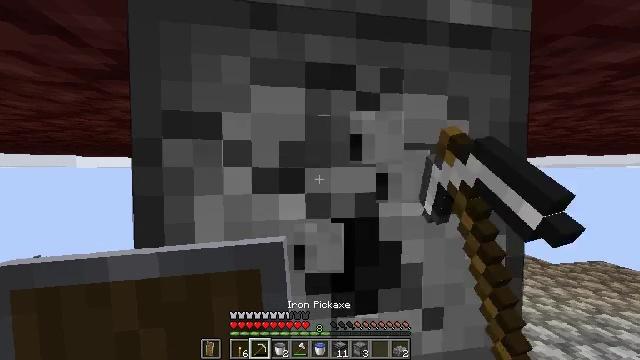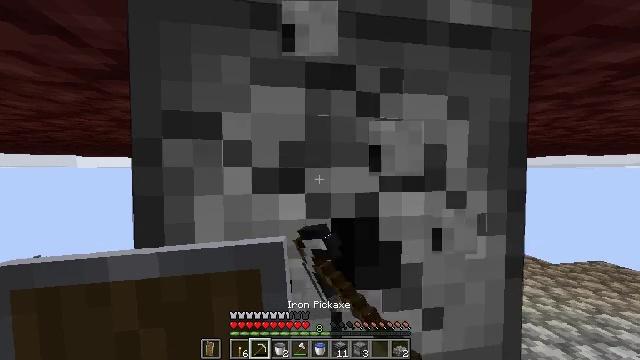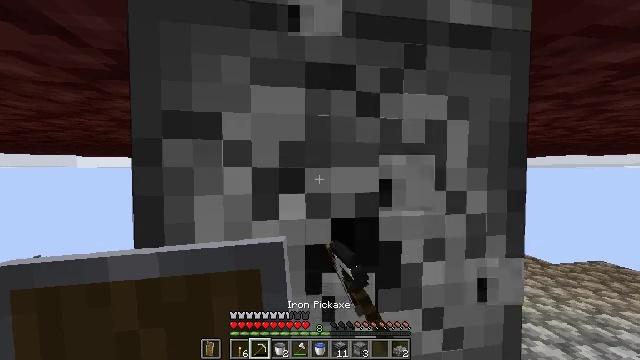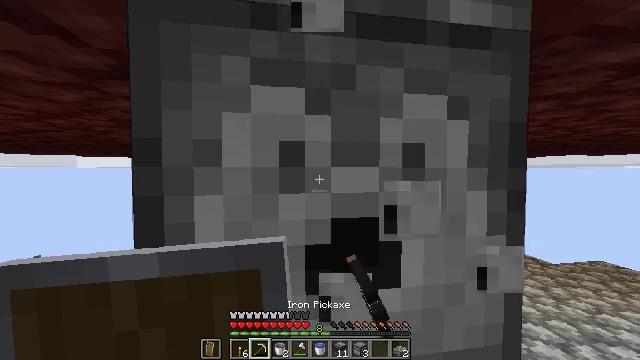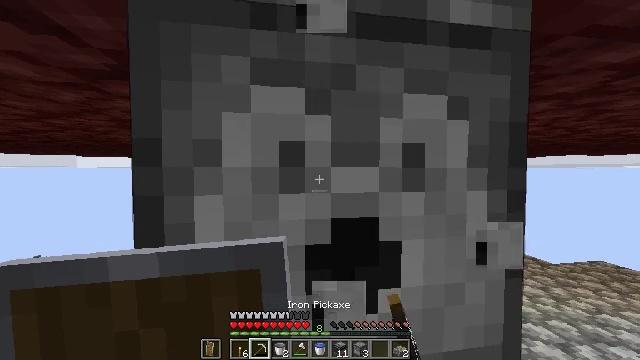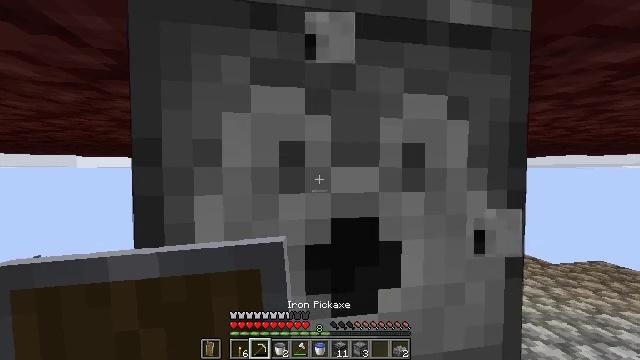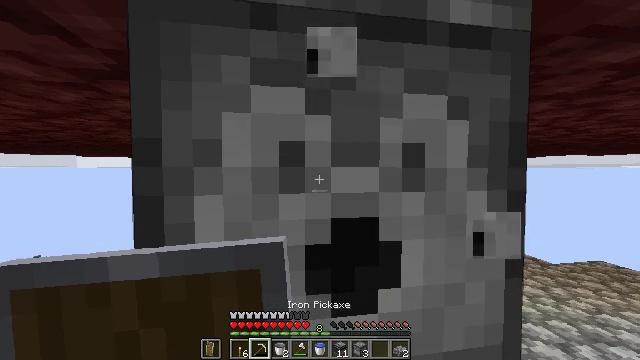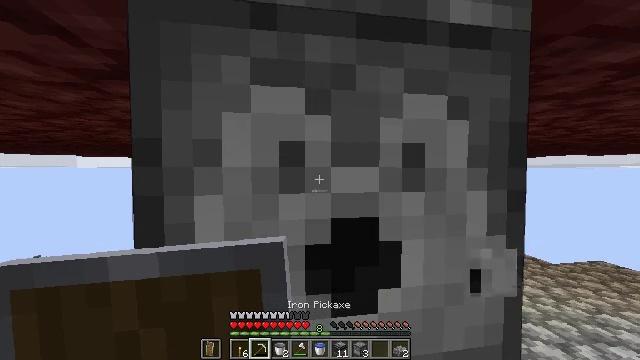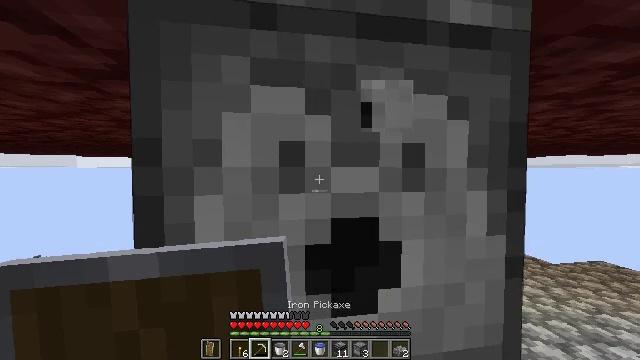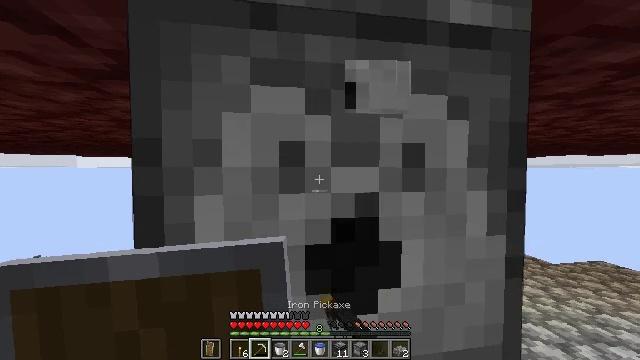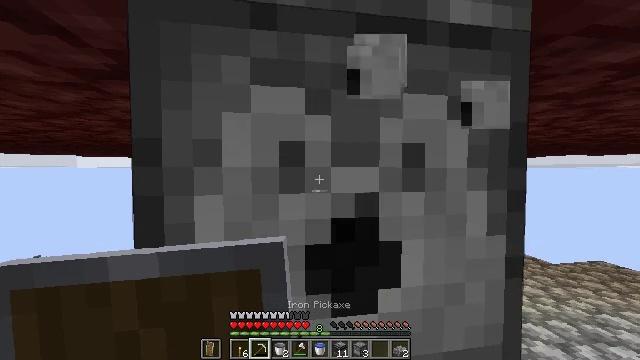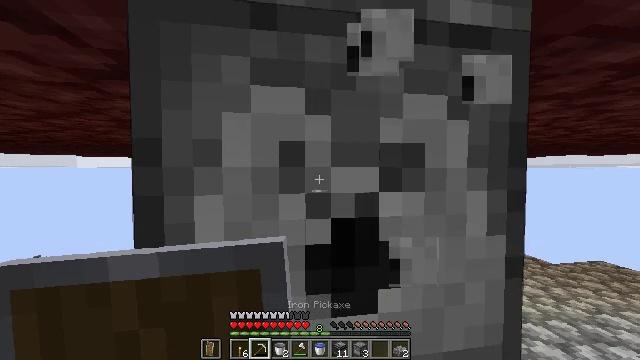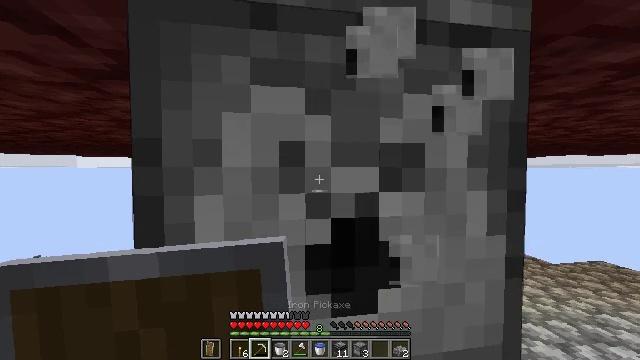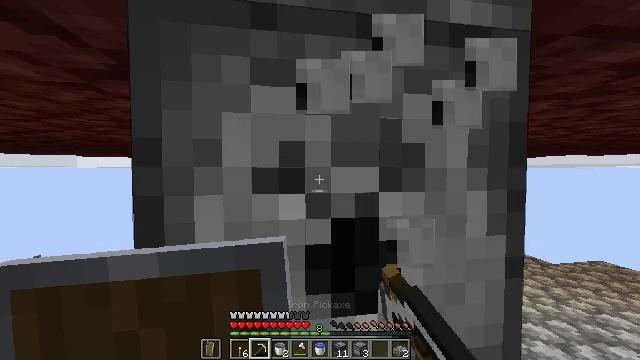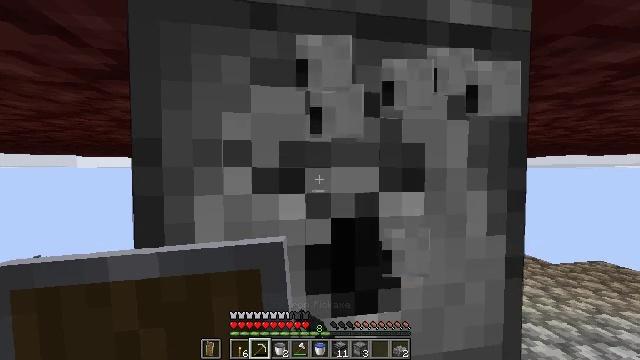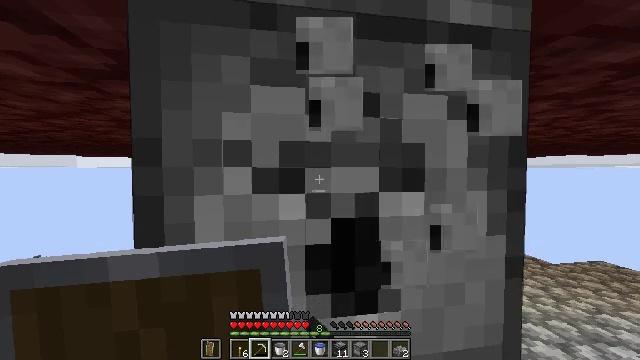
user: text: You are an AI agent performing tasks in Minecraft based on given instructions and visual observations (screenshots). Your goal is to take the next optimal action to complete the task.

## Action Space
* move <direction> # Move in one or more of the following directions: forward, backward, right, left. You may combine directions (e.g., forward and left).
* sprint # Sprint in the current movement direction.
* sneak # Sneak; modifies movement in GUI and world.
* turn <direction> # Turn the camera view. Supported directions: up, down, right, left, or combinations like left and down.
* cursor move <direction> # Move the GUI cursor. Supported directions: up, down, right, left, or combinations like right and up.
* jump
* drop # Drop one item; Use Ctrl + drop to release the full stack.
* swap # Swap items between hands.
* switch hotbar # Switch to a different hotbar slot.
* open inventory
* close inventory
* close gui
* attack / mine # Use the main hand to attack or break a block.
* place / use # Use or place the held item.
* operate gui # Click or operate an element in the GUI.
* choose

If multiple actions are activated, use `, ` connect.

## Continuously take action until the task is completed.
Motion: motion action
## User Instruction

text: Collect the dispenser for reuse.
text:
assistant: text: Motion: attack / mine
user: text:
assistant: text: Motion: attack / mine
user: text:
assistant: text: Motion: no_op
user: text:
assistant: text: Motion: no_op
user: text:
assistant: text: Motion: no_op
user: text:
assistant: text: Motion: no_op
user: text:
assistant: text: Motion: no_op
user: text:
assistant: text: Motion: attack / mine
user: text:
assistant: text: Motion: attack / mine
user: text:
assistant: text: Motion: attack / mine
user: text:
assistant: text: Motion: attack / mine
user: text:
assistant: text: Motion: attack / mine
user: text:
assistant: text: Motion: attack / mine
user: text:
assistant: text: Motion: attack / mine
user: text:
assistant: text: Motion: attack / mine
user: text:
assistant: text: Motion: attack / mine
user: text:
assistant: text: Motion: attack / mine
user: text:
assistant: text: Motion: attack / mine
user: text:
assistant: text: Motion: attack / mine
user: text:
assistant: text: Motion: attack / mine
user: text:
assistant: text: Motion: attack / mine
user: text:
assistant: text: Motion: attack / mine
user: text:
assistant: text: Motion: attack / mine
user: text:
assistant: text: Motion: attack / mine
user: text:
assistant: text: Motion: attack / mine
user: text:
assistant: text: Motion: attack / mine
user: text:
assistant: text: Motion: attack / mine
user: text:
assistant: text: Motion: attack / mine
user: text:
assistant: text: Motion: no_op
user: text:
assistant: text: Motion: no_op